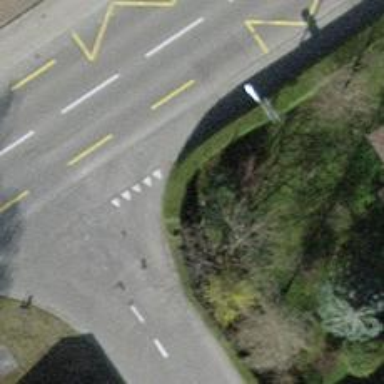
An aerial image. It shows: Hedge acting as barrier.